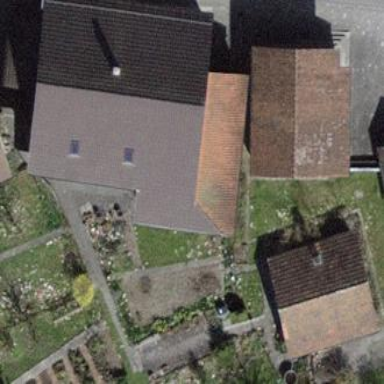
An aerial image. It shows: Building with tiled roof.